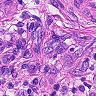
Metastatic tissue present: yes